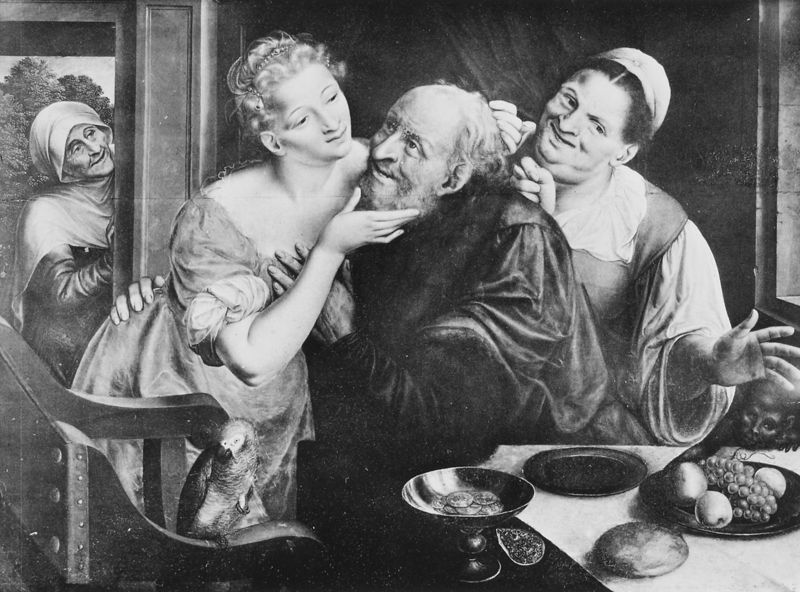
Titel: Die schlecht zusammenpassenden Liebenden
Künstler: Jan Massys
Institution: Stockholm, Nationalmuseum
Schlagwörter: mann, vogel, frauen, brust, fenster, frau, raum, schwarz, stuhl, tisch, tür, blick, hund, obst, alt, jung, schale, teller, bild, trauben, hintern, kuss, alter mann, türe, wohnung, junge frau, zuneigung, obstschale, papagei, alte frau, schalte